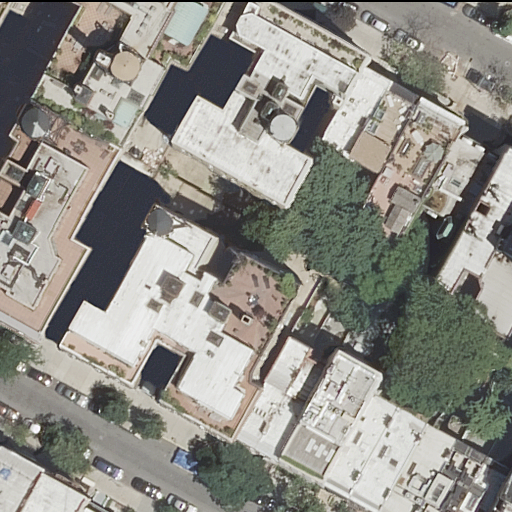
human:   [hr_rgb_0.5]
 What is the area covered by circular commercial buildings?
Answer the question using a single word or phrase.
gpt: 0m2

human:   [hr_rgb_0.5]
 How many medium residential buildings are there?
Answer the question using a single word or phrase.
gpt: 13

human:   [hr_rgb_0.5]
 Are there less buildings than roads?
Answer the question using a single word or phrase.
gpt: no

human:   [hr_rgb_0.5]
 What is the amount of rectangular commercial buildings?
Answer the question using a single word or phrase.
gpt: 0

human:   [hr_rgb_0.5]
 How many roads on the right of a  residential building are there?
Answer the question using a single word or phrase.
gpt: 2

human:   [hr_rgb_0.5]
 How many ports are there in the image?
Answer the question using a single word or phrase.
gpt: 0

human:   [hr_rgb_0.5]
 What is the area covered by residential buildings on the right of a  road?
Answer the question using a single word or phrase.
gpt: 2869m2

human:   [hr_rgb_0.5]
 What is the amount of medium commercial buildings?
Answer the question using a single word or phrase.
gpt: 0

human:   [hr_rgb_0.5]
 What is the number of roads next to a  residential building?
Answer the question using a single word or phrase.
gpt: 2

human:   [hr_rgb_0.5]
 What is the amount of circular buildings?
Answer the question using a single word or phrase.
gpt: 0

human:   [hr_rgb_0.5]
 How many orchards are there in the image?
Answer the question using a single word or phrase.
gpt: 0

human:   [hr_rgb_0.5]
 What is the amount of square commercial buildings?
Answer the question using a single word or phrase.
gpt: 0

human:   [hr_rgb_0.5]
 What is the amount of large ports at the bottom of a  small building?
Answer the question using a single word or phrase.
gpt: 0

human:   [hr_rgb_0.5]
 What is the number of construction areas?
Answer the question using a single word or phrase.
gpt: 0

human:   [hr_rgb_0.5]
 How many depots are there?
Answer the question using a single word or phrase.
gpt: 0

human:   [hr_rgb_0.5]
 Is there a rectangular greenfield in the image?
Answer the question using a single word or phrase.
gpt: no

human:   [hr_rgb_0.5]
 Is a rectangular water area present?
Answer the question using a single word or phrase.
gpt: no

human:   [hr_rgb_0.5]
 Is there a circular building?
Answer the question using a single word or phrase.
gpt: no

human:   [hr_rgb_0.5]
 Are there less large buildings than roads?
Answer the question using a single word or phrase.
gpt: no

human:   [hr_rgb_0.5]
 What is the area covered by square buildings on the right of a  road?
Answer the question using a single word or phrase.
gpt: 0m2

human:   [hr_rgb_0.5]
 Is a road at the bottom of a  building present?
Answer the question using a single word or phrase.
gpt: yes

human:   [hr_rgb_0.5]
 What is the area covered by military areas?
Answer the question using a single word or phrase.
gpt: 0m2

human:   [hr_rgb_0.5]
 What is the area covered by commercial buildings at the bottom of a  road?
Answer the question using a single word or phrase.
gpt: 0m2

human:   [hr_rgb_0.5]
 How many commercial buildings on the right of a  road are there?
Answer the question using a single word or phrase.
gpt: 0

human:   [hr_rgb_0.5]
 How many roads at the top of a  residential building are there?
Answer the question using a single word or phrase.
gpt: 1

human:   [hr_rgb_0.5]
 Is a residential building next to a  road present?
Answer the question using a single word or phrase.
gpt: yes

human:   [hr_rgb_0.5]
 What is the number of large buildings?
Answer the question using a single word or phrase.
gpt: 3

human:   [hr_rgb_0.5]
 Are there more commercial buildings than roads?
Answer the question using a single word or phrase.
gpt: no

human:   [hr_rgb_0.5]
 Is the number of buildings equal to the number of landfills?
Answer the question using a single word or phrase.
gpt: no

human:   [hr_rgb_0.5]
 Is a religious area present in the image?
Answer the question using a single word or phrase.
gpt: no

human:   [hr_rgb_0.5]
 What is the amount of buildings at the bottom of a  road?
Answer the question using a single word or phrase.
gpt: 18

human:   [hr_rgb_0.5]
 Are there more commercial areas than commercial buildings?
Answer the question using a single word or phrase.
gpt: no

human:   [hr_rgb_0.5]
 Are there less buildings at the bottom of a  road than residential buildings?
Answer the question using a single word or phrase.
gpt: yes

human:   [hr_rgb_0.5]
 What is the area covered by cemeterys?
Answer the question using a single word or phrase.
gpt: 0m2

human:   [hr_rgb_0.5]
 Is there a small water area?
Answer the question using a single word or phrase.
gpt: no

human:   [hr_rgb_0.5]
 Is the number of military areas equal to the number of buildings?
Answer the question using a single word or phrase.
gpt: no